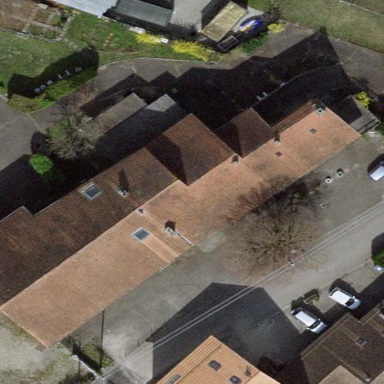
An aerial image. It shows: Terrace building.